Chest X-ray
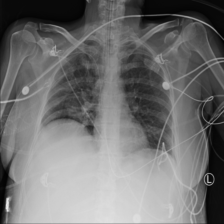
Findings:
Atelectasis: negative
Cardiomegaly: negative
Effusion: negative
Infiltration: negative
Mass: negative
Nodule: negative
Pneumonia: negative
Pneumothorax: negative
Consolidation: negative
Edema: negative
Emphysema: negative
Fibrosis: negative
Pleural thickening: negative
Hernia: negative